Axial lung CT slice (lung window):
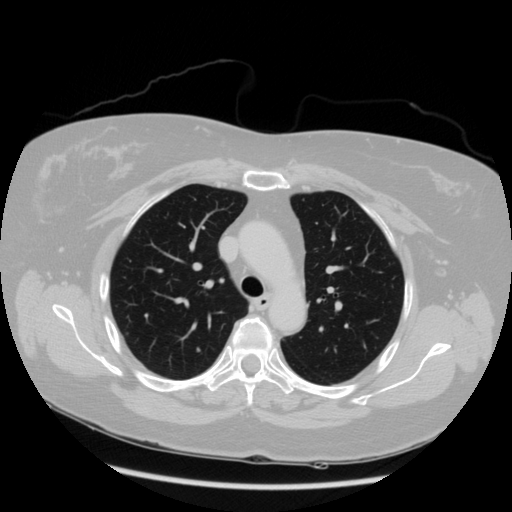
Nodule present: no